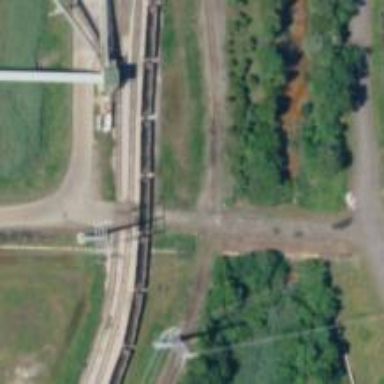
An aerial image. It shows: Level crossing along the railway.